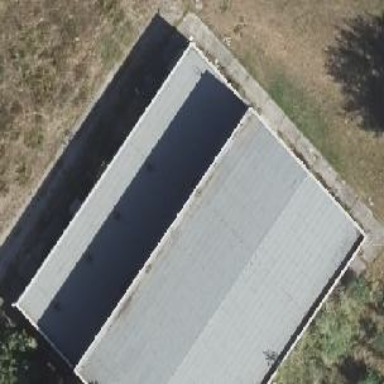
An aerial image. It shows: Industrial building with flat roof.